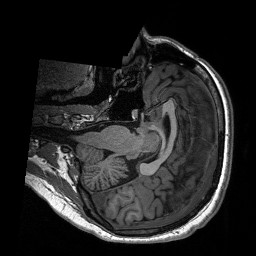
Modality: T1w
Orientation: axial
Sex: male
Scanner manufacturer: siemens
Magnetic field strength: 3 T
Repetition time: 2.3 s
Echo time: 0.00197 s